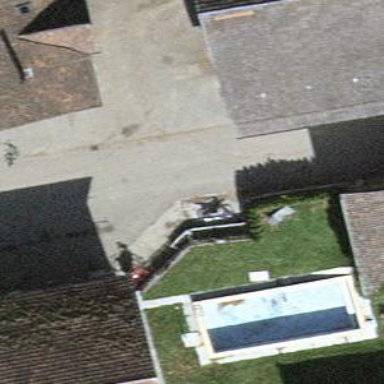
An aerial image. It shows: Driveway with the highest grade type surface.